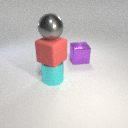
large purple metal cube behind large cyan metal cylinder